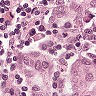
Metastatic tissue present: yes